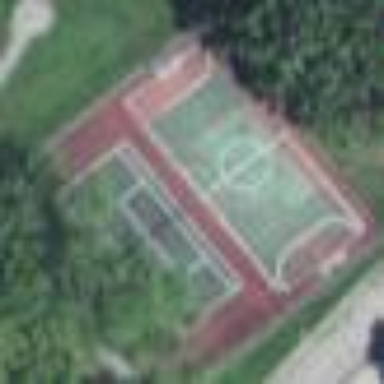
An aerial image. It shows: Tennis court on pitch.